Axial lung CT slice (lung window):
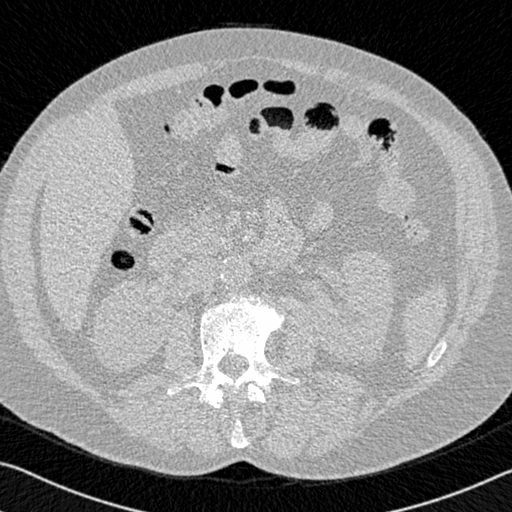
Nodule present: no